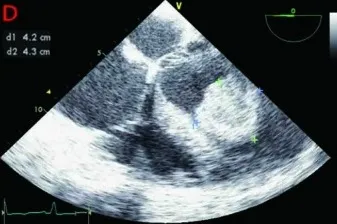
Transthoracic.
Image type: radiology (ultrasound)